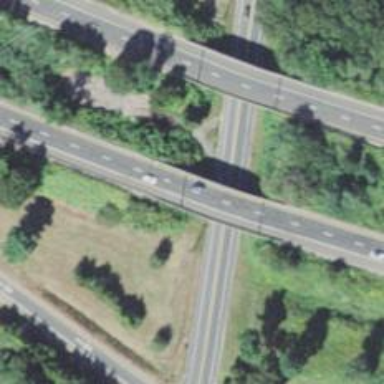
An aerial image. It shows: Motorway.